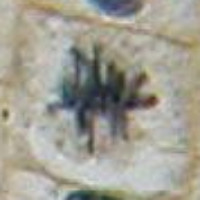
Label: metaphase